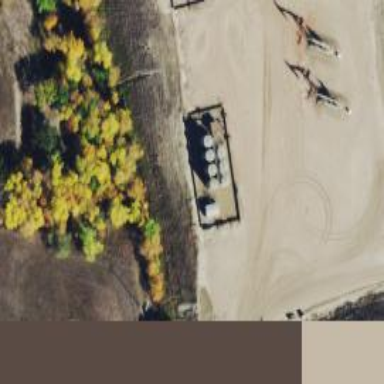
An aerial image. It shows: Storage tank with man-made structure.